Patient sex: F
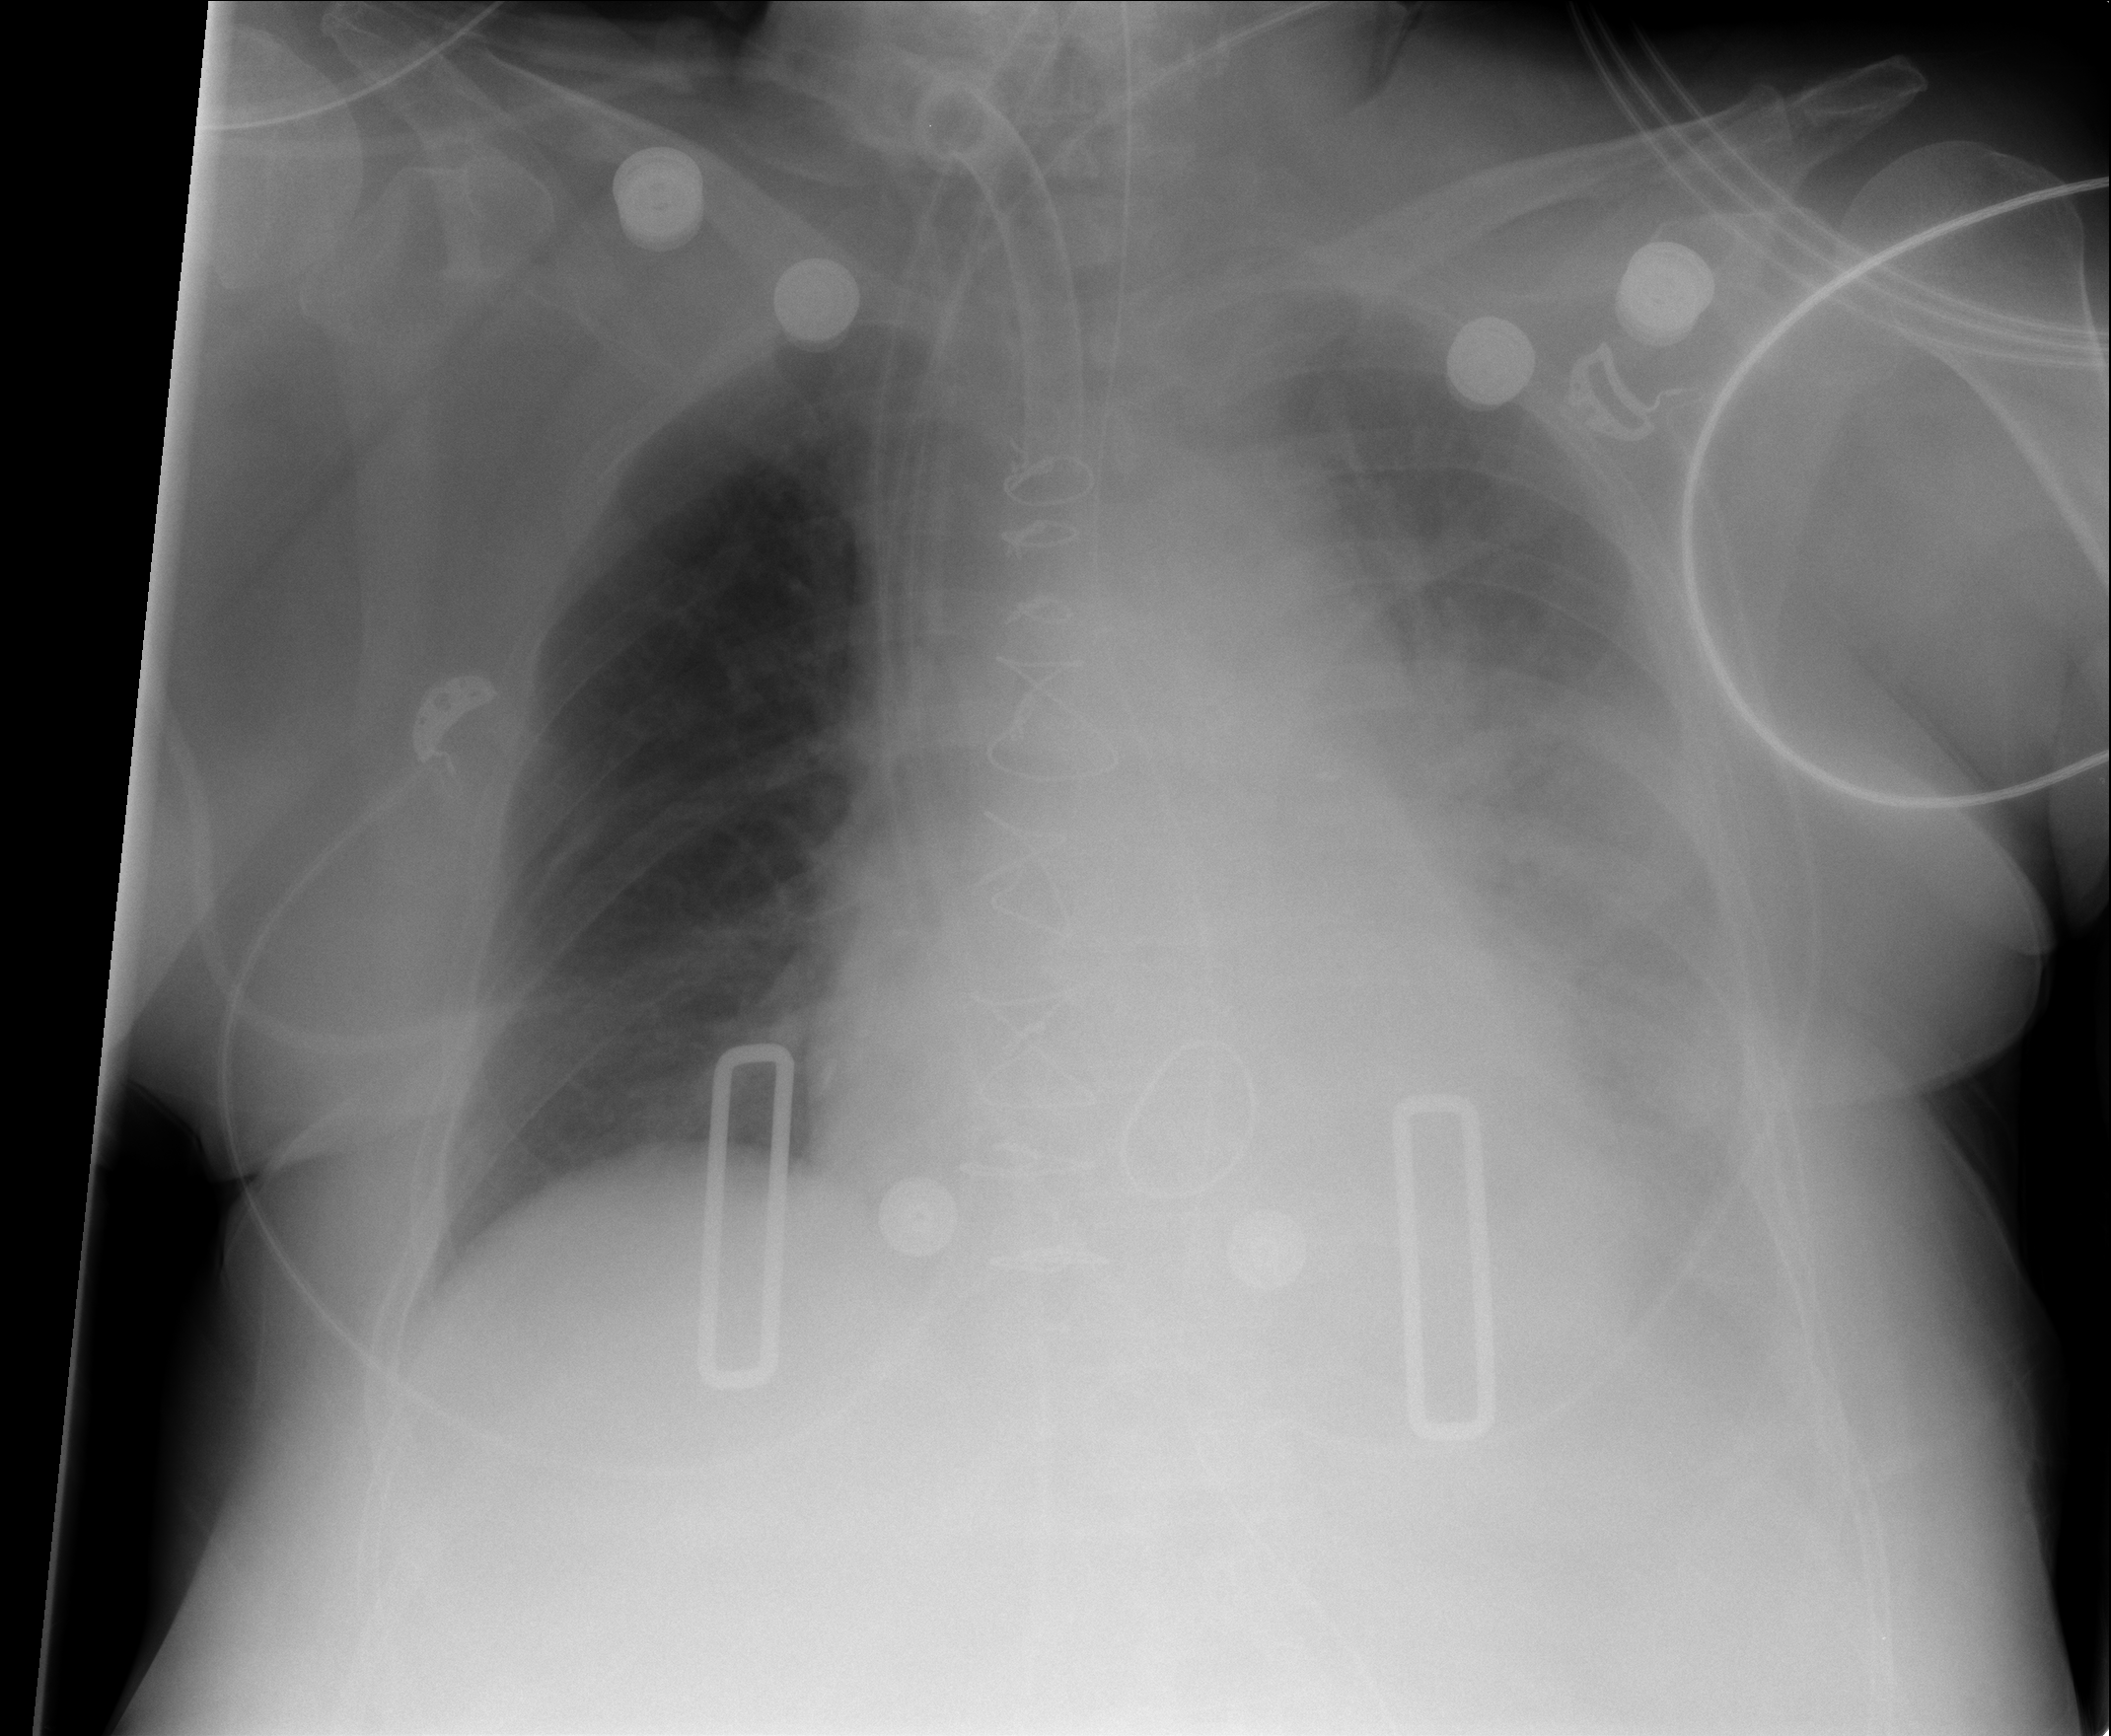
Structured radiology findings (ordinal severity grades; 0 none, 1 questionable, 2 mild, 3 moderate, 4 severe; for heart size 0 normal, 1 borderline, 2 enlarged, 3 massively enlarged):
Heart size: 1
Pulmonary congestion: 0
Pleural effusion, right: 0
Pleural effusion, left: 2
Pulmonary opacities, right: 0
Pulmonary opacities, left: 0
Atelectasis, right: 0
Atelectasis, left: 2